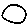
Label: circle